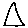
Label: triangle